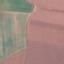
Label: AnnualCrop